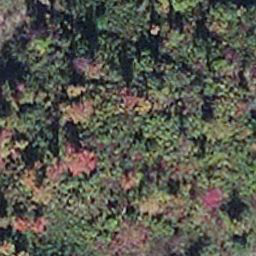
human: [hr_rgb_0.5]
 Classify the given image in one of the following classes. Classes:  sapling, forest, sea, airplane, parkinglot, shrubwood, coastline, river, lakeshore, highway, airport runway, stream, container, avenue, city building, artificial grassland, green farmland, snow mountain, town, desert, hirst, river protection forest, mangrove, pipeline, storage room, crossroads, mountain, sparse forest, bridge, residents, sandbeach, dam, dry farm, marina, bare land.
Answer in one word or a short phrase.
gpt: mangrove